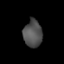
Tissue: lung
Cell type: Epithelial cells
Senescence score: 0.2156
Nuclear area (px): 498
Mean DAPI intensity: 80.406